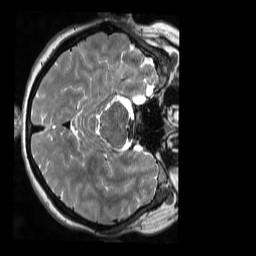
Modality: T2w
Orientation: axial
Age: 21
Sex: female